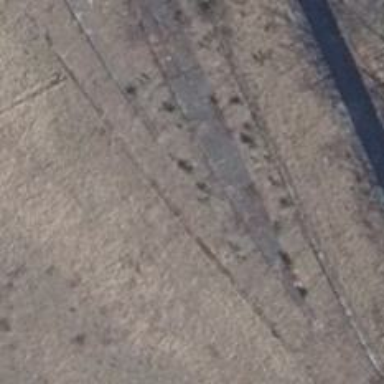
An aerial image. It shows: Abandoned railway.